Question: Here is the xaml code to my graph:
'''
<oxy:Plot HorizontalAlignment="Left"
Height="222"
Margin="0,49,0,0"
VerticalAlignment="Top"
Width="870"
Background="Transparent"
PlotAreaBorderColor="White"
LegendBorder="Transparent"
Name="viewCountPlot"
Title="Videos Watched"
TextColor="White" IsLegendVisible="False" IsManipulationEnabled="False" IsMouseWheelEnabled="False">
<oxy:Plot.Axes>
<oxy:DateTimeAxis Name="datetimeAxis" Position="Bottom" MajorGridlineColor="#40FFFFFF" TicklineColor="White" StringFormat="M/d/yy" IntervalType="Days" ShowMinorTicks="False"/>
</oxy:Plot.Axes>
<oxy:Plot.Series>
<oxy:LineSeries
Name="viewCountSeries"
Title="Videos Viewed"
DataFieldX="Date"
DataFieldY="Value"
Color="#CCFA6800"
StrokeThickness="2"
TrackerFormatString="Date: {2:M/d/yy}&#x0a;Value: {4}"
ItemsSource="{Binding PlotItems}" MarkerStroke="#FFFDFDFD" />
</oxy:Plot.Series>
<oxy:Plot.DefaultTrackerTemplate>
<ControlTemplate>
<Canvas>
<Grid Canvas.Left="{Binding Position.X}" Canvas.Top="{Binding Position.Y}">
<Ellipse Fill="White" Width="12" Height="12" HorizontalAlignment="Left" VerticalAlignment="Top">
<Ellipse.RenderTransform>
<TranslateTransform X="-6" Y="-6" />
</Ellipse.RenderTransform>
</Ellipse>
<TextBlock Foreground="{DynamicResource OrangeTextColor}" Text="{Binding}" Margin="-60 -40 0 0" />
</Grid>
</Canvas>
</ControlTemplate>
</oxy:Plot.DefaultTrackerTemplate>
</oxy:Plot>
'''
In the plot Series is there any way to show the plot points as circles or something of that nature?
Here is an example image of what I mean, each plot point has a small circle associated with it:

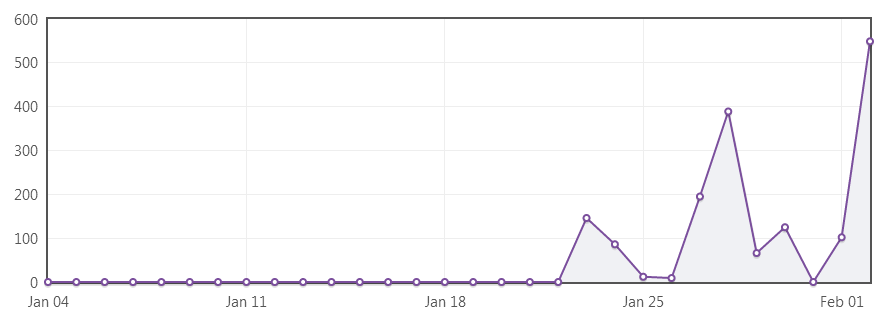
Answer: From the linked discussion:
> This should be covered by the 'Marker*' properties in the 'LineSeries'
See examples in the Example browser.
It looks like you have to set 'MarkerFill' and 'MarkerType'. To show only markers (and no line), set the 'Color' to 'Transparent'.
'''
<oxy:LineSeries ItemsSource="{Binding MyDataPoints}"
Color="Transparent"
MarkerFill="SteelBlue"
MarkerType="Circle" />
'''